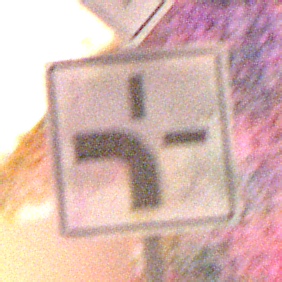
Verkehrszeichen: VerlaufVorfahrtsstrasse1
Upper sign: Vorfahrtsstrasse
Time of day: Night
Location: Outdoor (Nature)
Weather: Clear
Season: NotSpecified
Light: Natural